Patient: sex F, age 19
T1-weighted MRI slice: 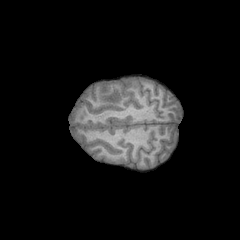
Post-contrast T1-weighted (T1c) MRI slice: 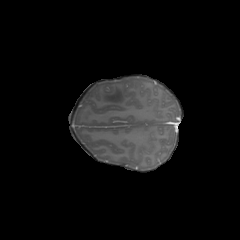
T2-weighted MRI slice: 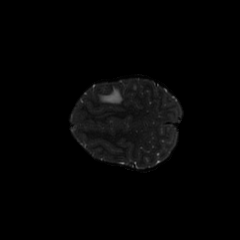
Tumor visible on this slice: yes
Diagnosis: Astrocytoma, IDH-mutant
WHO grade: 4